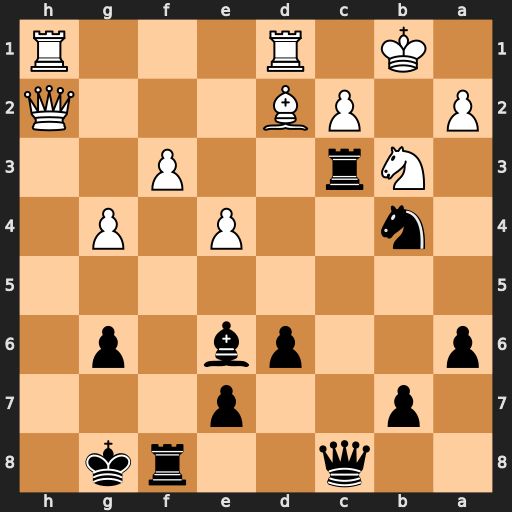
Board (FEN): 2q2rk1/1p2p3/p2pb1p1/8/1n2P1P1/1Nr2P2/P1PB3Q/1K1R3R
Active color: b
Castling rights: -
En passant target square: -
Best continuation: Rxb3+ axb3 Qxc2+ Ka1 Qa2#